Interaction volume radius: 5 \u00c5
Interaction volume height: 20 \u00c5
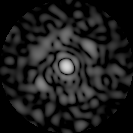
Disorder parameter: 0.7924